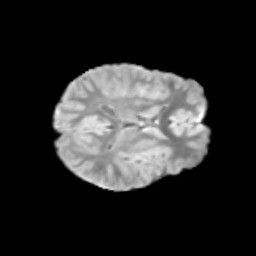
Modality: T2w
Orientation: axial
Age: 9
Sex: male
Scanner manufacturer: siemens
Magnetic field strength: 3 T
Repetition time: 3.8 s
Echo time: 0.07 s